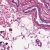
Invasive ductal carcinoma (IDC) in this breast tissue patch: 0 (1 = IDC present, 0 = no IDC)